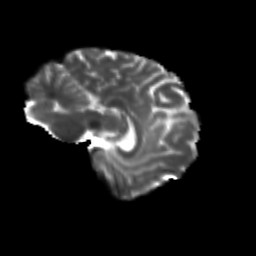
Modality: T2w
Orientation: sagittal
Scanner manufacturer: siemens
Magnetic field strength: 3 T
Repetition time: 9.2 s
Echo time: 0.084 s